Field crop: maize
Growth stage: 1
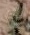
Species: atriplex